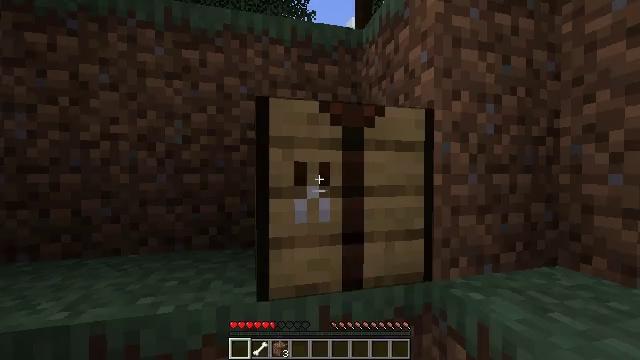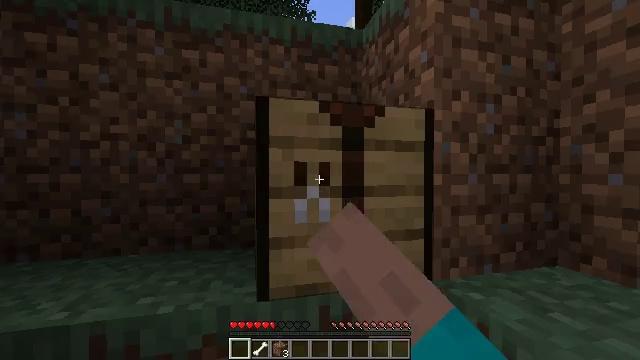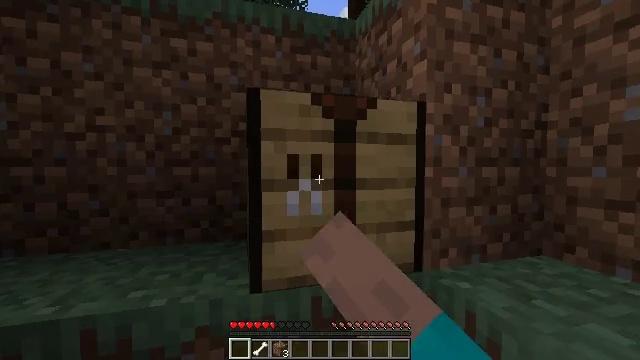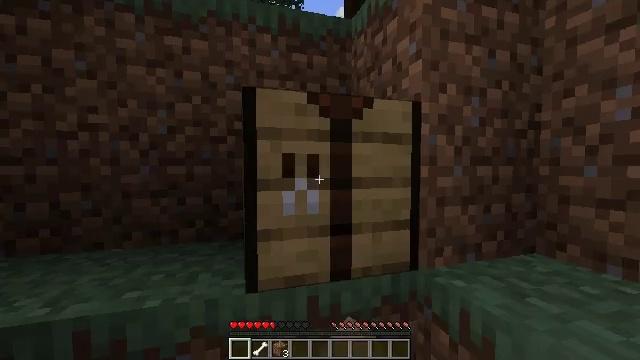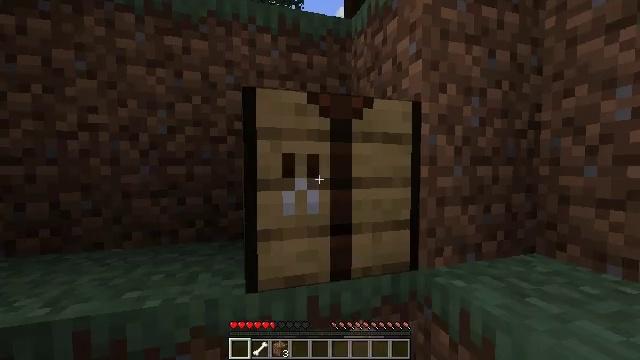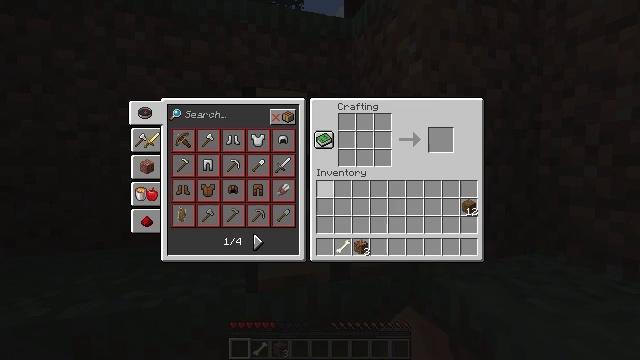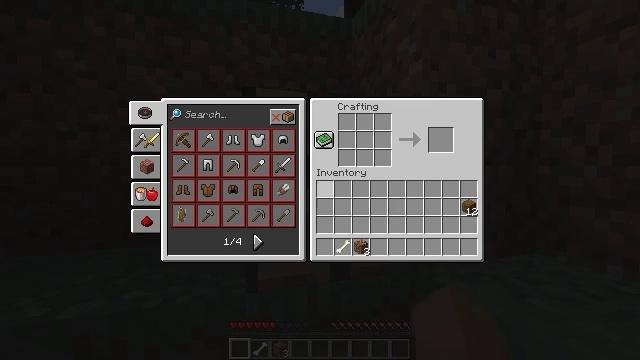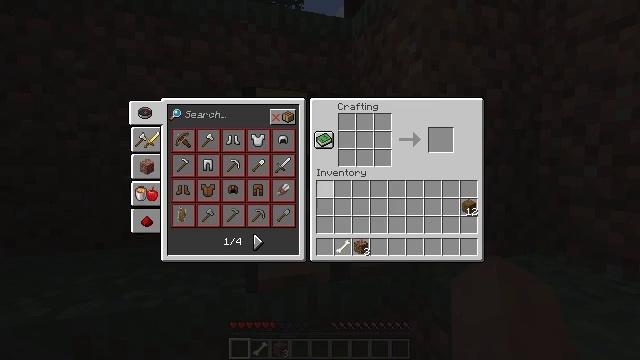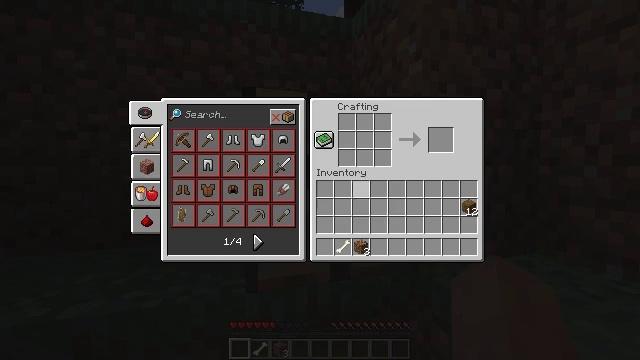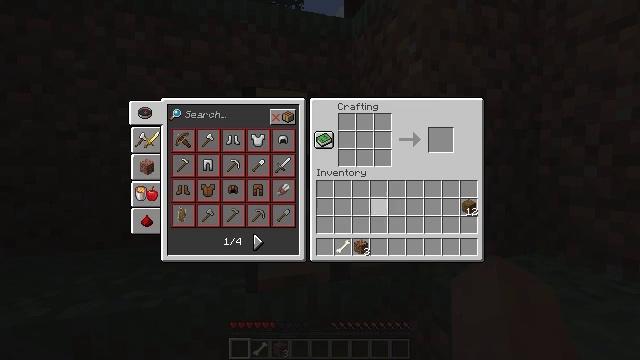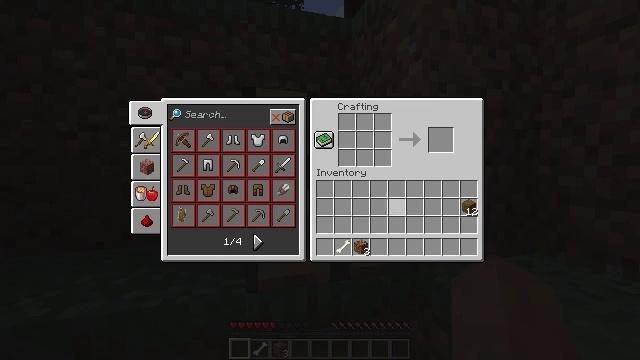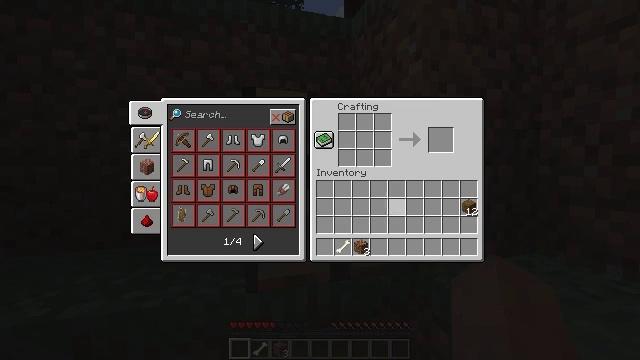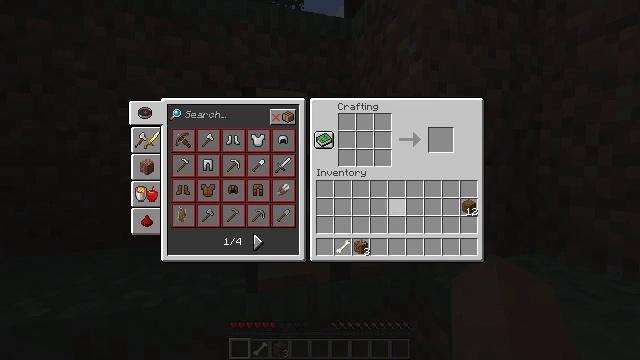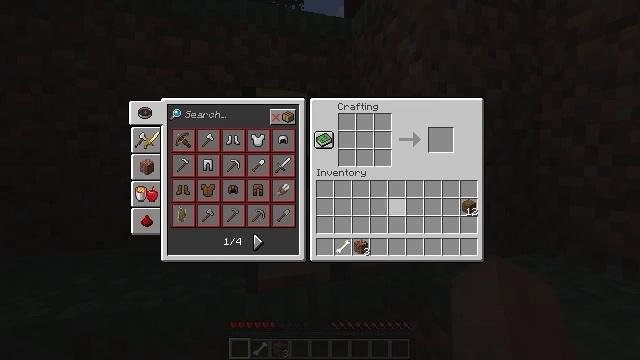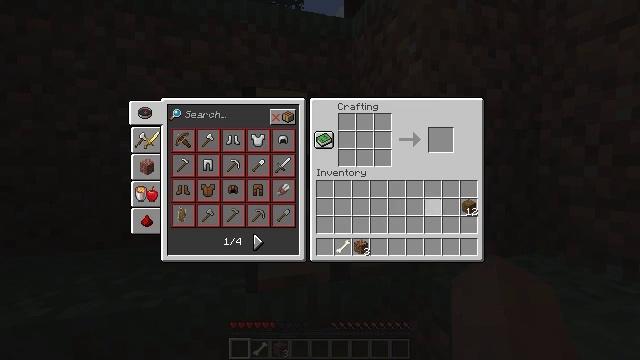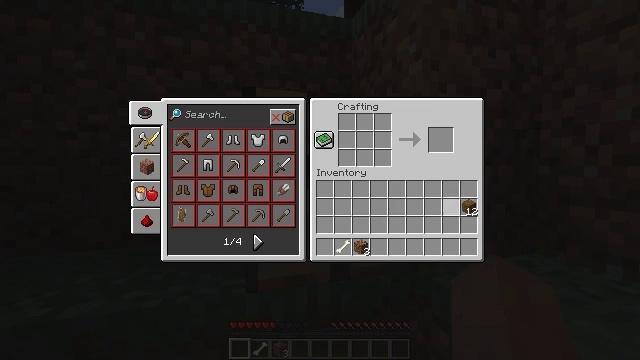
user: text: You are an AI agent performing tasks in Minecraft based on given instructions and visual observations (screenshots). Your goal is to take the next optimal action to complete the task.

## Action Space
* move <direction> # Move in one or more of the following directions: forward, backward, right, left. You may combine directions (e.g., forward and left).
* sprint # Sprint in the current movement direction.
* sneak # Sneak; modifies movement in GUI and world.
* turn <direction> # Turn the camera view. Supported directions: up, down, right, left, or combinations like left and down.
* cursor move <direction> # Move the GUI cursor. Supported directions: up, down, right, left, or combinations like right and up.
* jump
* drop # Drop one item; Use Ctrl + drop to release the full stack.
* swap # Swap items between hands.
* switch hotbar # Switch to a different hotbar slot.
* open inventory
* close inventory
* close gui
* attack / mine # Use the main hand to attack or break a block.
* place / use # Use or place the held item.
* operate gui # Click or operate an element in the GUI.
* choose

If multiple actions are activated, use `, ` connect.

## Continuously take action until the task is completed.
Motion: motion action
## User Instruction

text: Take two planks and craft sticks.
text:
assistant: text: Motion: use / place
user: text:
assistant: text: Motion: turn right and down, use / place
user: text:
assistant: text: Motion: no_op
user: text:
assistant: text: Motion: no_op
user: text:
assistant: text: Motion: open gui
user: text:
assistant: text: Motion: no_op
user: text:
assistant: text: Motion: cursor move right
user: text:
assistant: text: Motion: cursor move right and down
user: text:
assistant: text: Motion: cursor move right and down
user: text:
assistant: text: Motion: no_op
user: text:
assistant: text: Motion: no_op
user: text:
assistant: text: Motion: no_op
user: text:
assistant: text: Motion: cursor move right
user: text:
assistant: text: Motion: cursor move right
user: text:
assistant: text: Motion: cursor move right
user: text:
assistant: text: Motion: cursor move right
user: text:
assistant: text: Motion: no_op
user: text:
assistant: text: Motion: no_op
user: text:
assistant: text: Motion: no_op
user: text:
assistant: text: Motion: no_op
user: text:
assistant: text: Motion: operate gui
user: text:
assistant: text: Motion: operate gui
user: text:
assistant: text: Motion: operate gui
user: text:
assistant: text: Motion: cursor move left and up
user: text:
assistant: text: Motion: cursor move left and up
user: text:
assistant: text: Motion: cursor move left and up
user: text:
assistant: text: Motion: cursor move left
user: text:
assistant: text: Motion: no_op
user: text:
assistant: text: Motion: no_op
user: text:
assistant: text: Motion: no_op